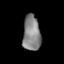
Tissue: lung
Cell type: Others
Senescence score: 0.2156
Nuclear area (px): 612
Mean DAPI intensity: 132.574